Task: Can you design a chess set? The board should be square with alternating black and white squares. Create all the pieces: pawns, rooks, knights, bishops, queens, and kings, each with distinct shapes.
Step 1554:
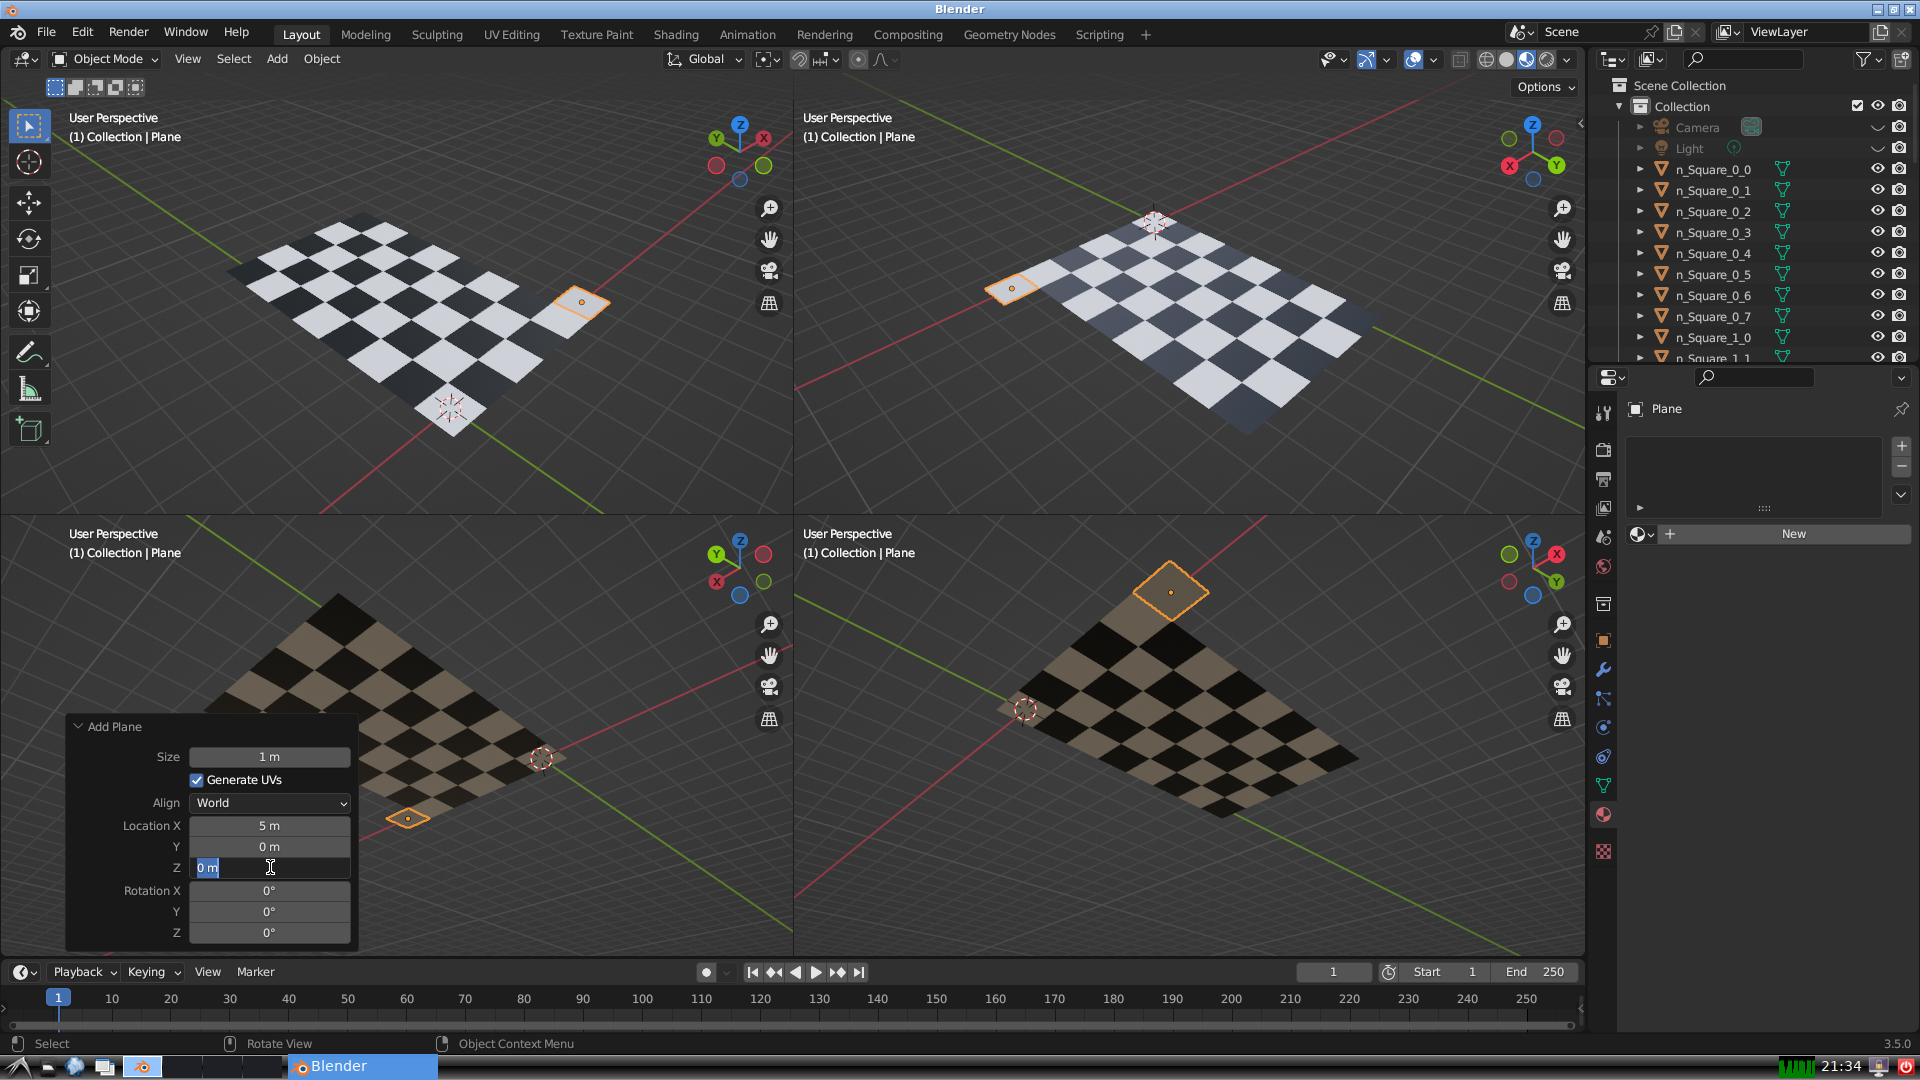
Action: input_text: 0.0